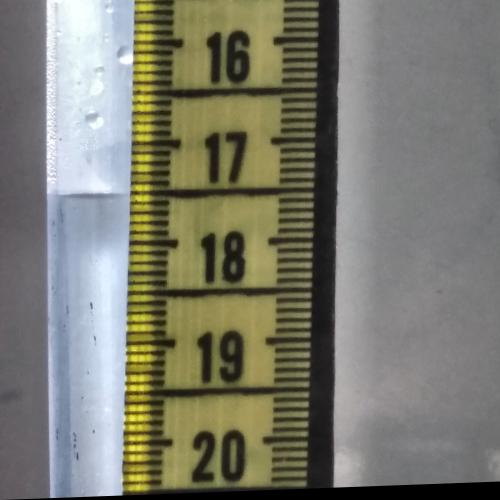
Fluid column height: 17.5 cm